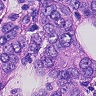
Metastatic tissue present: yes